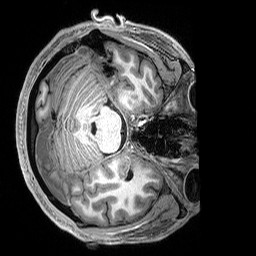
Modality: T1w
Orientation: axial
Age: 33
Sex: female
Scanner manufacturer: siemens
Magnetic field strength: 3 T
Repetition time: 2.8 s
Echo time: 0.00212 s